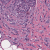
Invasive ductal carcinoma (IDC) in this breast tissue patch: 1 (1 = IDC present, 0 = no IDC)